Question: I was learning about character encoding but in a slight confusion now.
In the below code, in console I get the output as '>' and the browser renders it properly as ''.
'''
<div id="test">&gt;</div>
</body>
<script type="text/javascript">
x = document.getElementById("test").innerHTML;
console.log(x);
</script>
'''
But, If I use this entity '&weierp;' in place of '&gt;', I get the rendered output both in console and in browser.
What is the difference between both the entities and why is it displayed differrently in console?

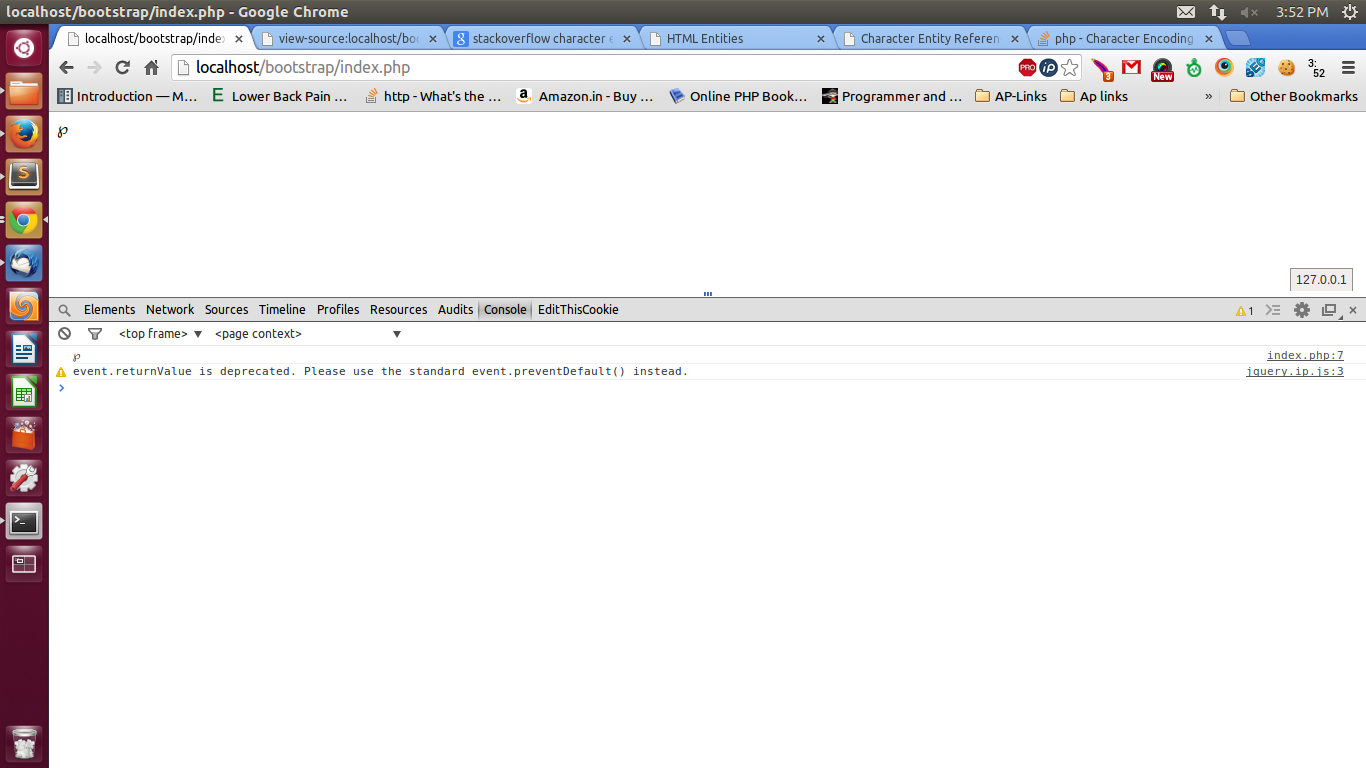
Answer: When you write an element in the console log, browsers apply HTML serialization as described in clause 8.3 <URL> of the W3C HTML5 spec. The escaping rules at the end of the clause specify:
1. Replace any occurrence of the "&" character by the string "&amp;".
2. Replace any occurrences of the U+00A0 NO-BREAK SPACE character by the string "&nbsp;".
3. If the algorithm was invoked in the attribute mode, replace any occurrences of the """ character by the string """.
4. If the algorithm was not invoked in the attribute mode, replace any occurrences of the "<" character by the string "&lt;", and any occurrences of the ">" character by the string "&gt;".
Thus, in writing element content to the log, ampersands and no-break spaces are rendered as character references, other characters as such. When the browser constructs the internal representation, the DOM, from your HTML markup, it replaces the reference '&weierp;' by the actual "" character. Similar operation happens to all character references, including '&gt;', but the two characters mentioned are rendered as references, no matter how they were represented in the HTML source.